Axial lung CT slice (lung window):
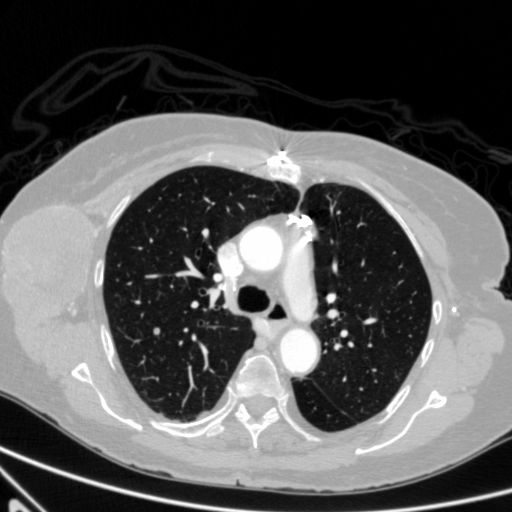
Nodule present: no